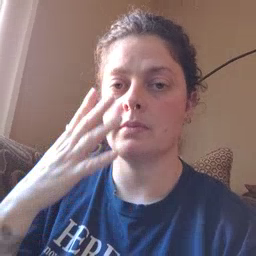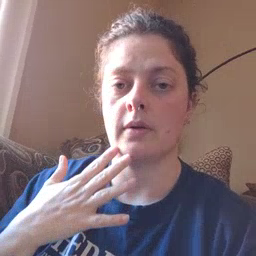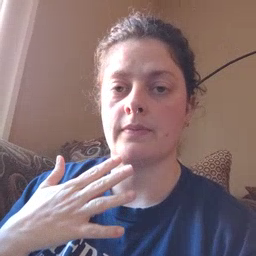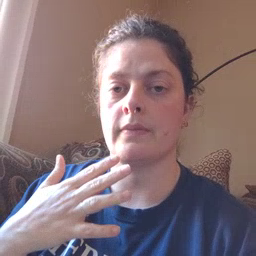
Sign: sad